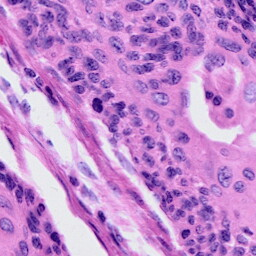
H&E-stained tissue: Cervix